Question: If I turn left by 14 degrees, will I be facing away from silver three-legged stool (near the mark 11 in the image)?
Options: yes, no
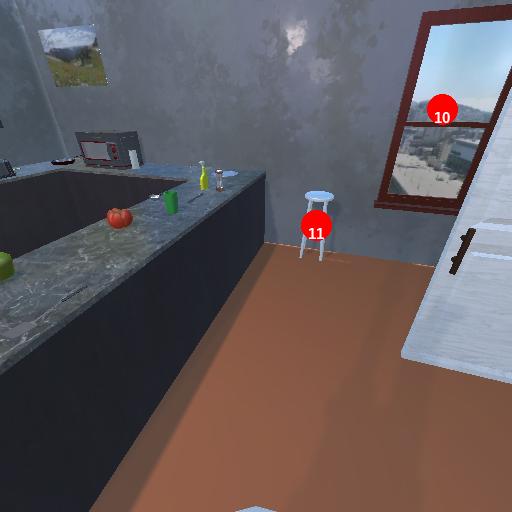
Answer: yes